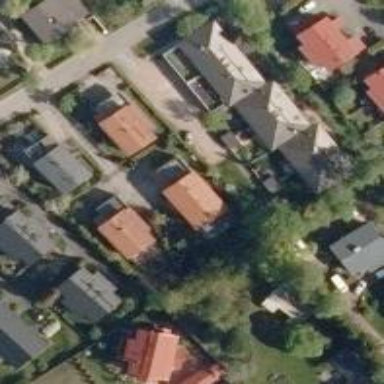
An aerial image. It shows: Residential garden.